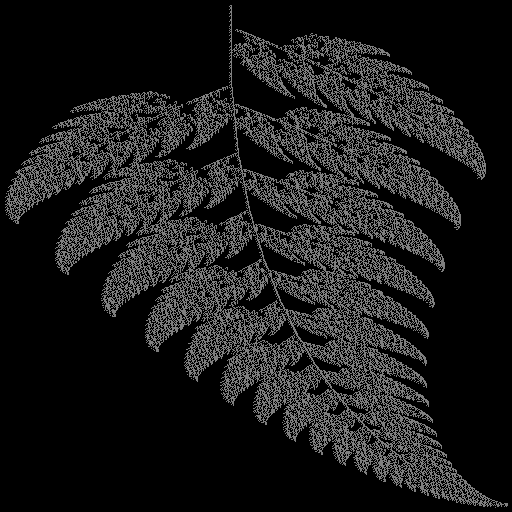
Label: spleenwort_fern